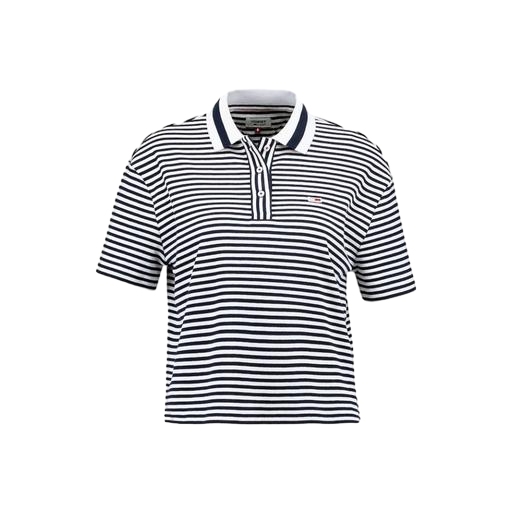
striped polo shirt, striped polo t-shirt, striped polo, white background